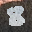
Label: 8